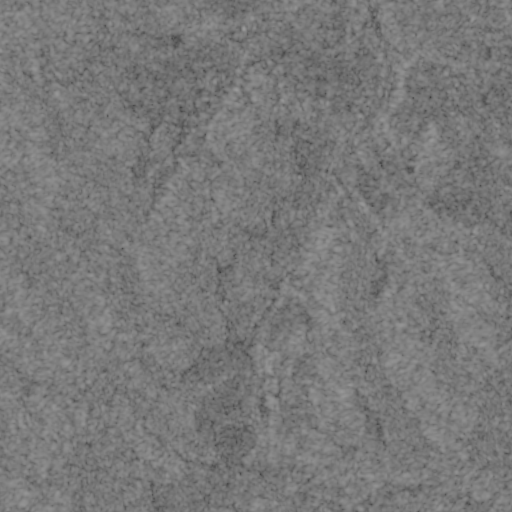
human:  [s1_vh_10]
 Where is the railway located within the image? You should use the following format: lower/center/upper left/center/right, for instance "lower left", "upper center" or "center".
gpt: The railway is located in the upper right of the image.
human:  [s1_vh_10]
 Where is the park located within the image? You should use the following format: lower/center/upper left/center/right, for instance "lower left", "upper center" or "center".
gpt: There is no park in the image.

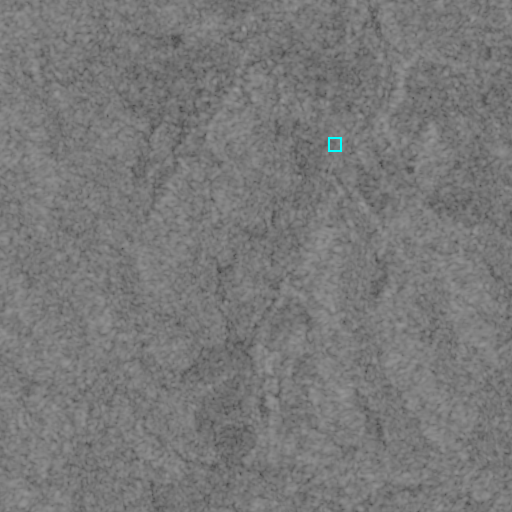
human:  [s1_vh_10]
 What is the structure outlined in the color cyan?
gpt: The structure outlined in cyan is a park.
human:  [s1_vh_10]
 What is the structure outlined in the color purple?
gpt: There is no purple outline.